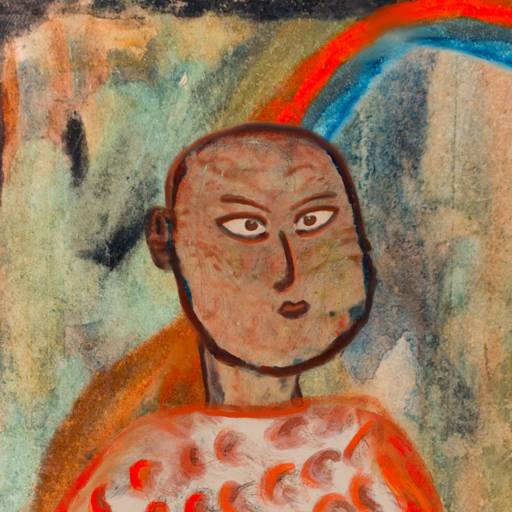
Background: Childish, Head And Neck Side: Orphan, Face Side: Roy_Bahadur, Bust: Rupkatha, Hair Side: Blank, Head Accessory: Blank, Second Necklace: Blank, Necklace: Blank, Baby: Blank